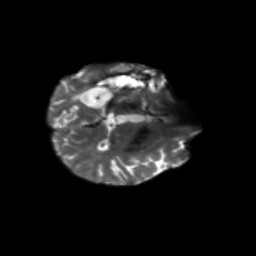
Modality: T2w
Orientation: axial
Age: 53
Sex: male
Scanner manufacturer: siemens
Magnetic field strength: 3 T
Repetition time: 5.47 s
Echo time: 0.0854 s